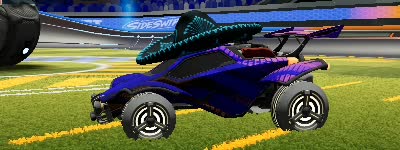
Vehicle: octane